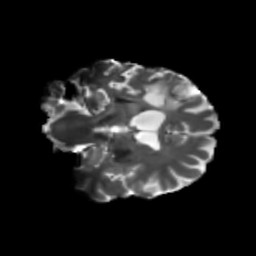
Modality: T2w
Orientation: coronal
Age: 74
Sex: female
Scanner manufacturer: siemens
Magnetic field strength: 3 T
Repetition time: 5.25 s
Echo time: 0.08 s